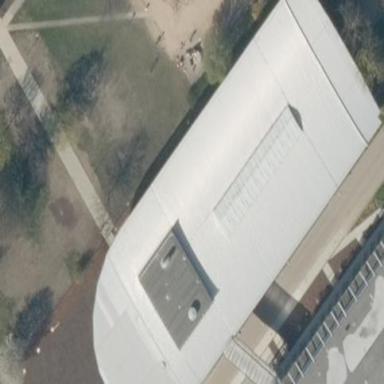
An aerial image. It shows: School building.